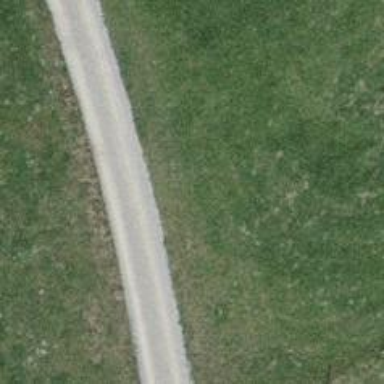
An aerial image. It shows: Track road with grade3 tracktype.